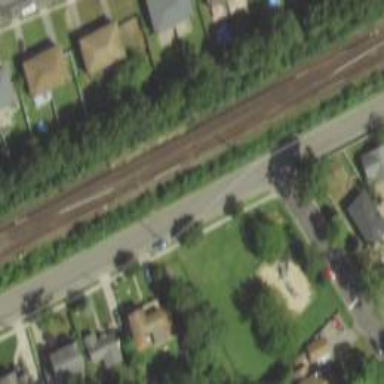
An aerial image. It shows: Electrified railway line.